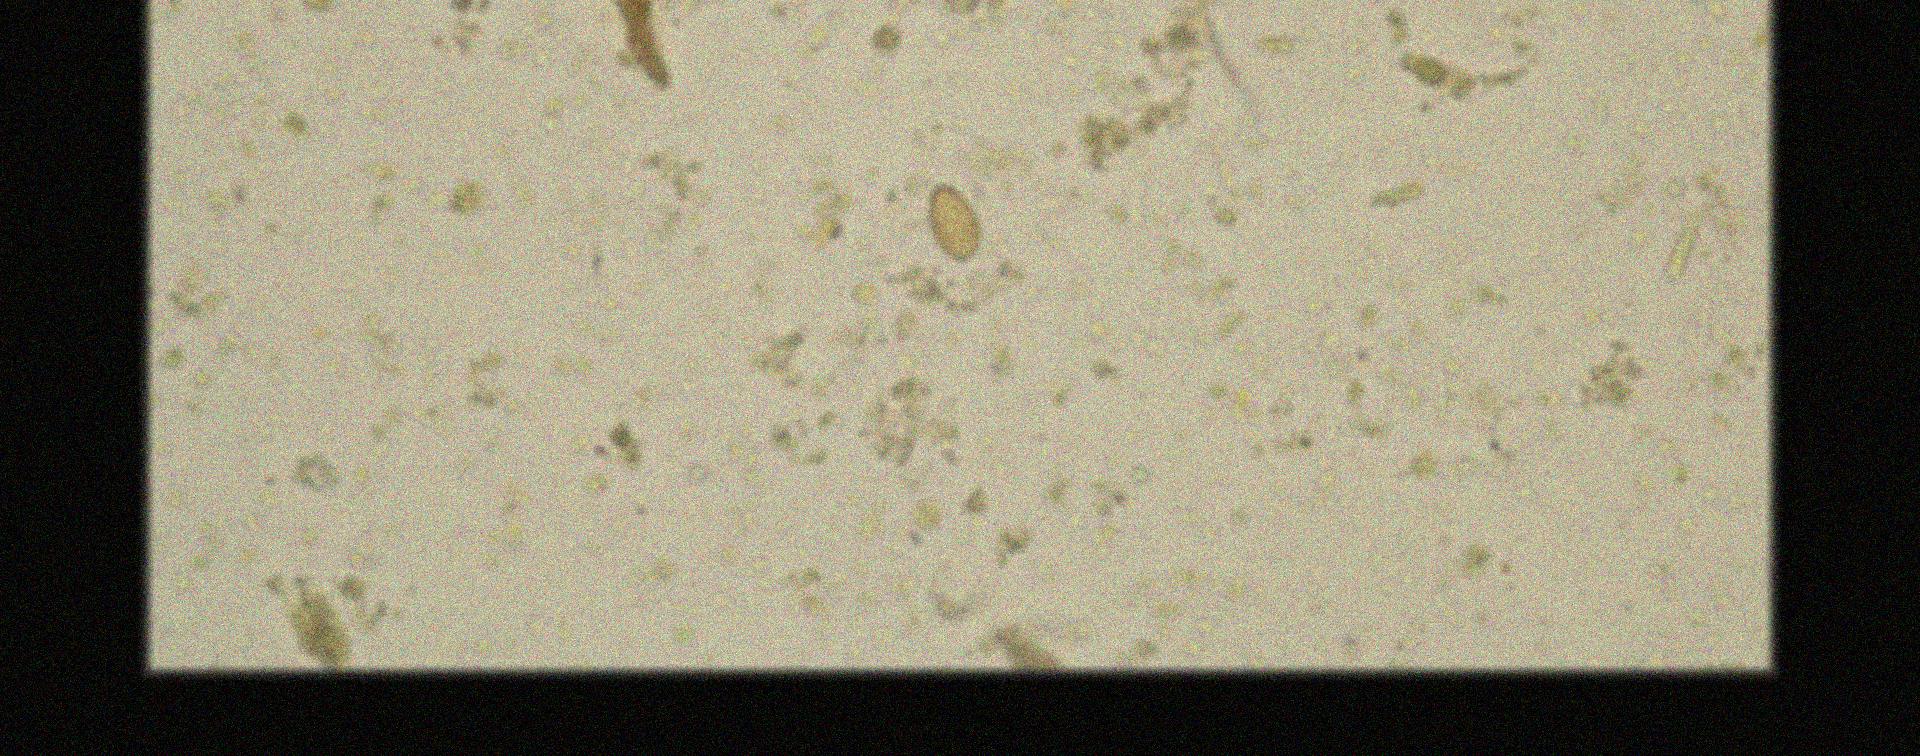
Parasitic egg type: Opisthorchis viverrine